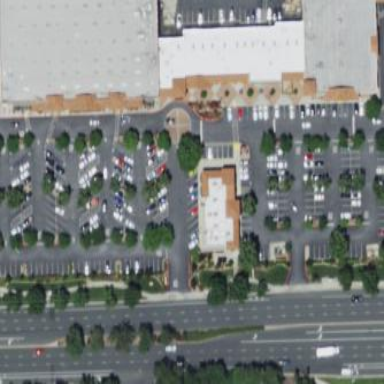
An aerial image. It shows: Retail area.